Question: I worked on iOS and have an polygon with geographical coordinates, like (-27.589846, 151.982112)(-27.590174, 151.983045)(-27.590773, 151.982680)(-27.590602, 151.981908).
I want to find out its excircle incircle: center and radius?
Is there any way to do that?
Thanks?

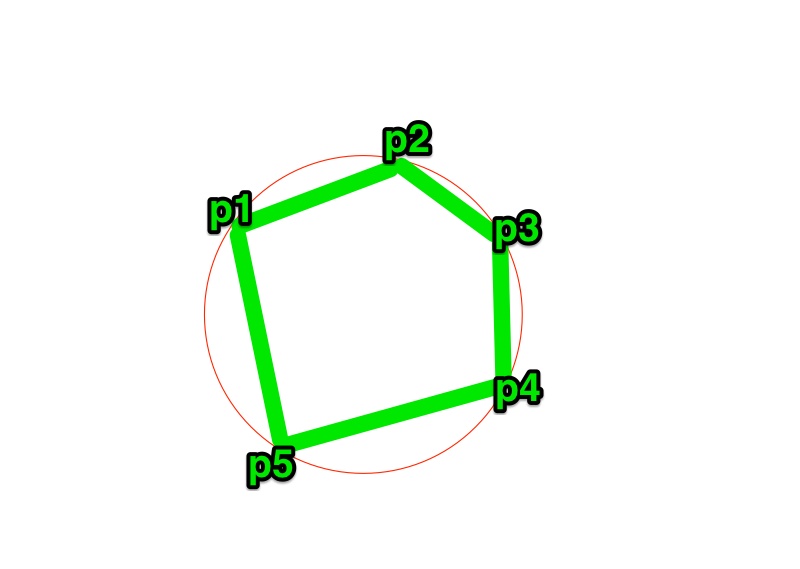
Answer: you can use this to determine the center of a non self intersecting polygon:
'''
#include <iostream>
struct Point2D
{
double x;
double y;
};
Point2D compute2DPolygonCentroid(const Point2D* vertices, int vertexCount)
{
Point2D centroid = {0, 0};
double signedArea = 0.0;
double x0 = 0.0; // Current vertex X
double y0 = 0.0; // Current vertex Y
double x1 = 0.0; // Next vertex X
double y1 = 0.0; // Next vertex Y
double a = 0.0; // Partial signed area
// For all vertices except last
int i=0;
for (i=0; i<vertexCount-1; ++i)
{
x0 = vertices[i].x;
y0 = vertices[i].y;
x1 = vertices[i+1].x;
y1 = vertices[i+1].y;
a = x0*y1 - x1*y0;
signedArea += a;
centroid.x += (x0 + x1)*a;
centroid.y += (y0 + y1)*a;
}
// Do last vertex
x0 = vertices[i].x;
y0 = vertices[i].y;
x1 = vertices[0].x;
y1 = vertices[0].y;
a = x0*y1 - x1*y0;
signedArea += a;
centroid.x += (x0 + x1)*a;
centroid.y += (y0 + y1)*a;
signedArea *= 0.5;
centroid.x /= (6.0*signedArea);
centroid.y /= (6.0*signedArea);
return centroid;
}
int main()
{
Point2D polygon[] = {{0.0,0.0}, {0.0,10.0}, {10.0,10.0}, {10.0,0.0}};
size_t vertexCount = sizeof(polygon) / sizeof(polygon[0]);
Point2D centroid = compute2DPolygonCentroid(polygon, vertexCount);
std::cout << "Centroid is (" << centroid.x << ", " << centroid.y << ")
";
}
'''
To get the radius then determine the distance between the center each vertex and pick the largest one !